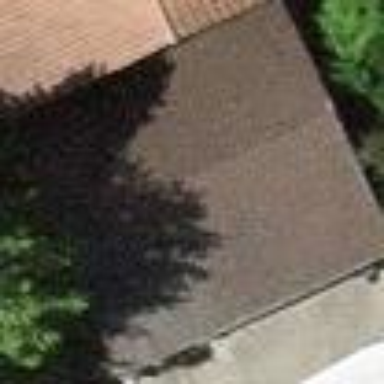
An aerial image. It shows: Garage building.